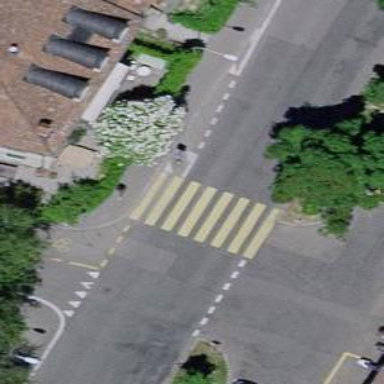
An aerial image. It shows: Kerb barrier.